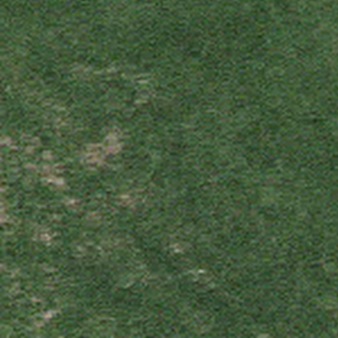
Label: other